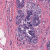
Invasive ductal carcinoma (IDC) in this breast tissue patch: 0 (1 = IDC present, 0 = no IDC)